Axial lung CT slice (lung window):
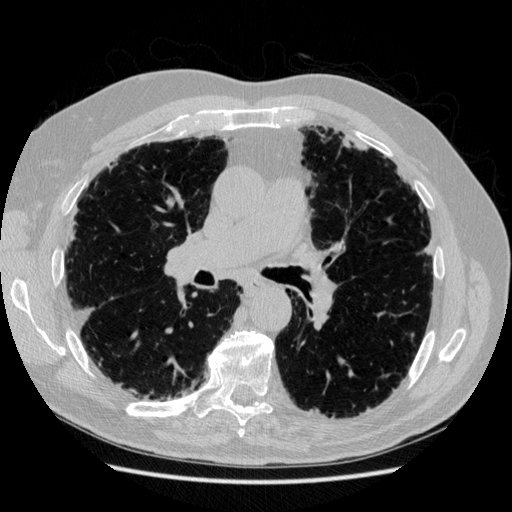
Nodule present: no